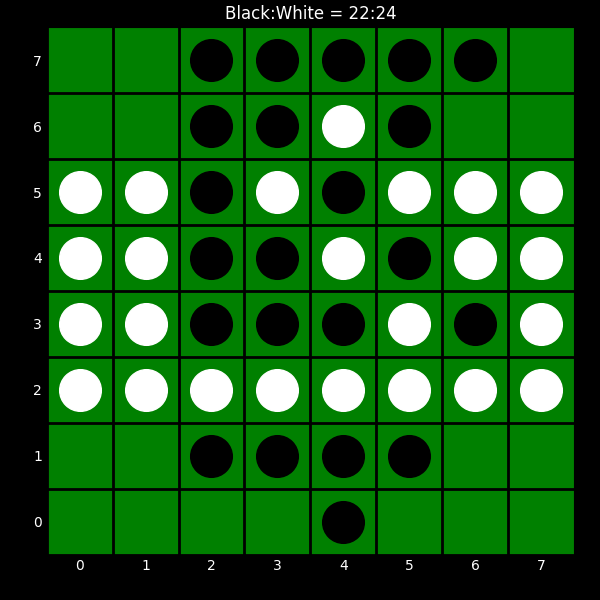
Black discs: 22
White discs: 24